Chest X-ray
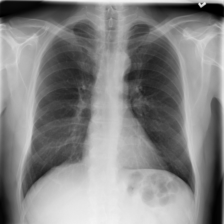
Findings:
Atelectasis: negative
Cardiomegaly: negative
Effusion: negative
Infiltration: positive
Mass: negative
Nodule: negative
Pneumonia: negative
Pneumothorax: negative
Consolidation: negative
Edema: negative
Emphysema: negative
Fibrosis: negative
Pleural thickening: negative
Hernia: negative